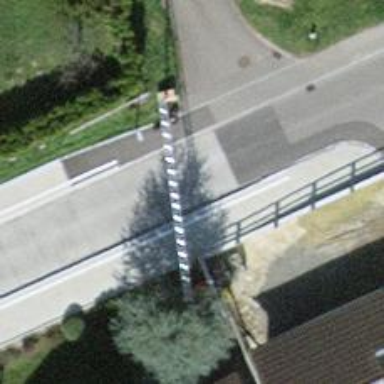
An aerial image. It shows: Bus stop equipped with public transport stop position.